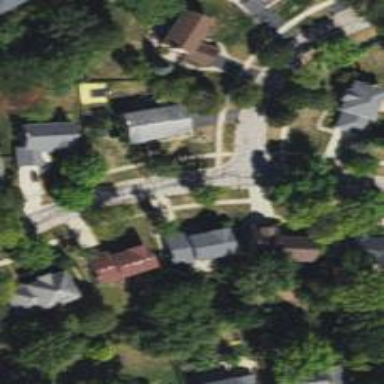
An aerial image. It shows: Residential road with separate asphalt sidewalk.